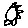
Label: sun